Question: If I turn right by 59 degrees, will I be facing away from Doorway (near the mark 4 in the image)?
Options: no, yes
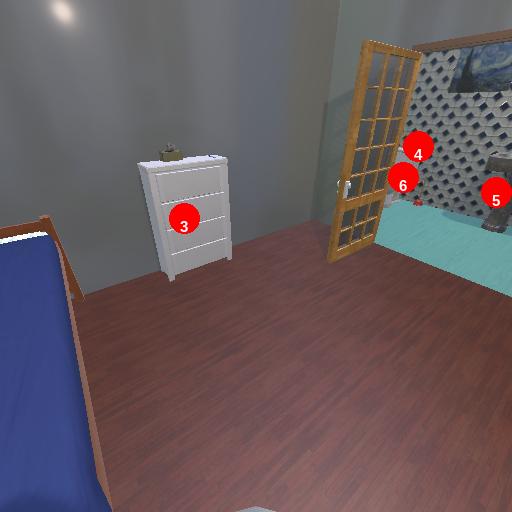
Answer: no